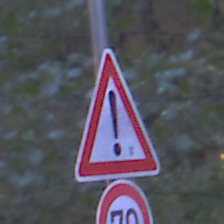
Verkehrszeichen: Gefahrenstelle
Zusatzzeichen unten: Geschwindigkeit70
Umgebung: Outdoor, Suburban
Tageszeit: Night
Wetter: PartlyCloudy
Licht: Artificial
Jahreszeit: NotSpecified
Kontrast: LowContrast